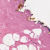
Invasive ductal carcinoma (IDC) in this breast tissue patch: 0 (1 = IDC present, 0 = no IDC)